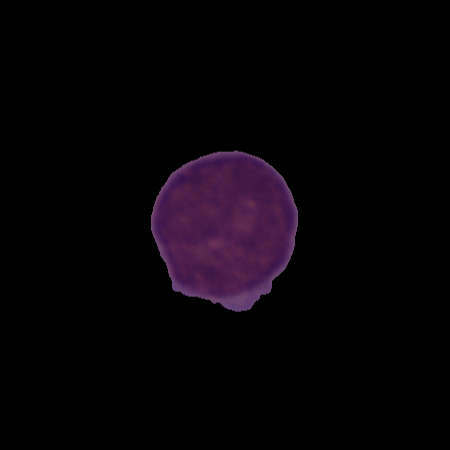
Label: healthy